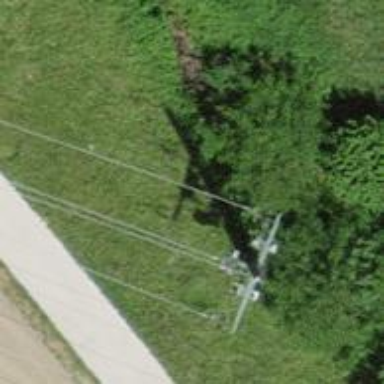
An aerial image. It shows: Power pole.